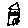
Label: house